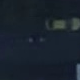
Vehicle type: Motorcycle